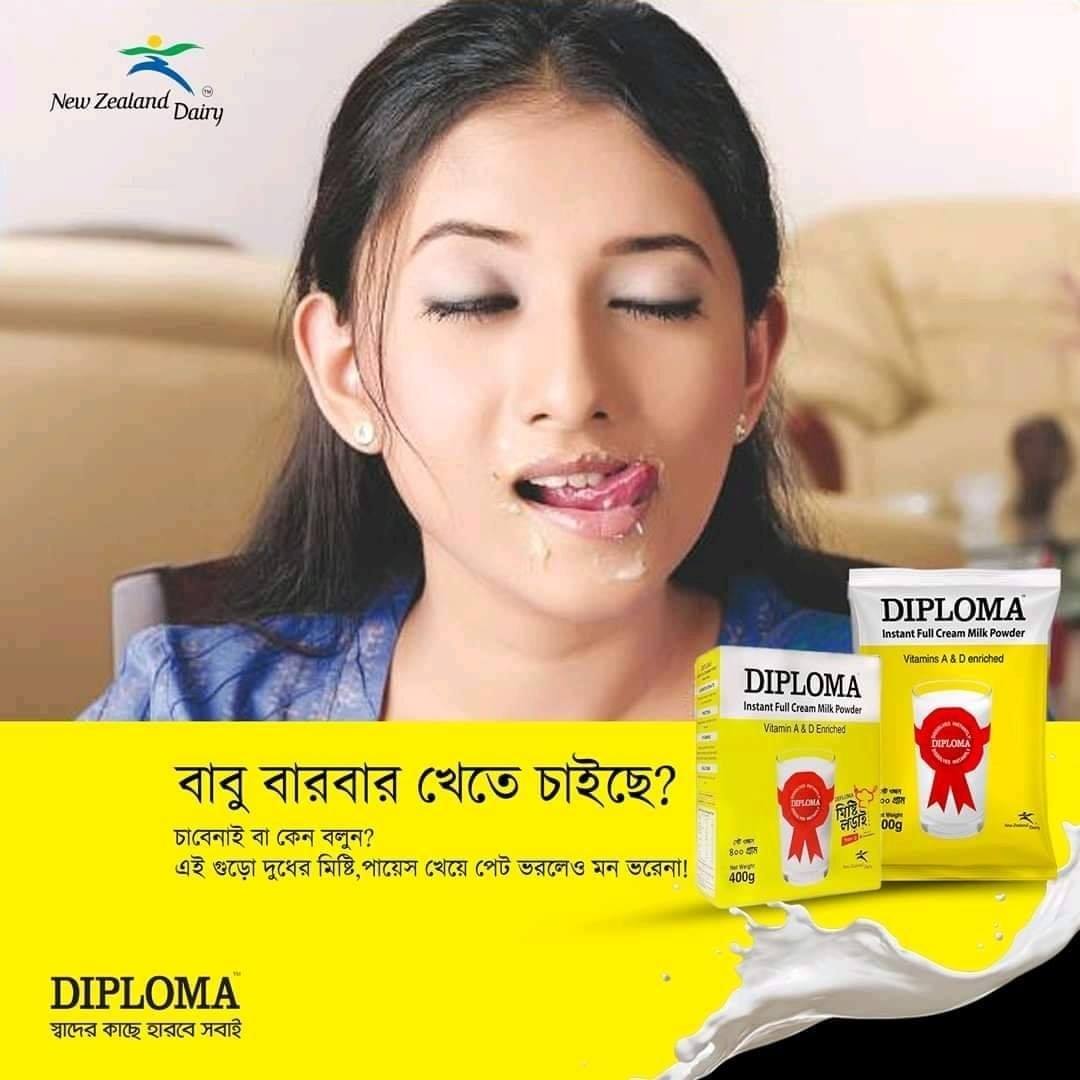
Caption: বাবু বারবার খেতে চাইছে ?  চাবোনাই বা কেন বলুন ?  এই গুড়ো দুধের মিষ্টি, পায়েস খেয়ে পেট ভরলেও মন ভরেনা !    DIPLOMA  স্বাদের কাছে হারবে সবাই
Label: hate